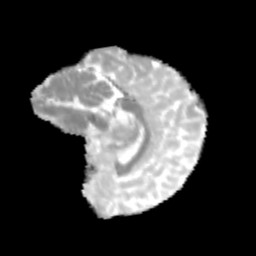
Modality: MD
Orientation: sagittal
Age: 9
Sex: male
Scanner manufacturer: siemens
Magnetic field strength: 3 T
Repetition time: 3.8 s
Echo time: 0.07 s